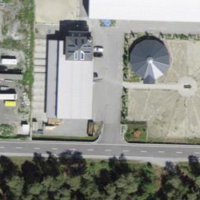
EUNIS habitat code: 54
Species observed at this site:
Tyto alba